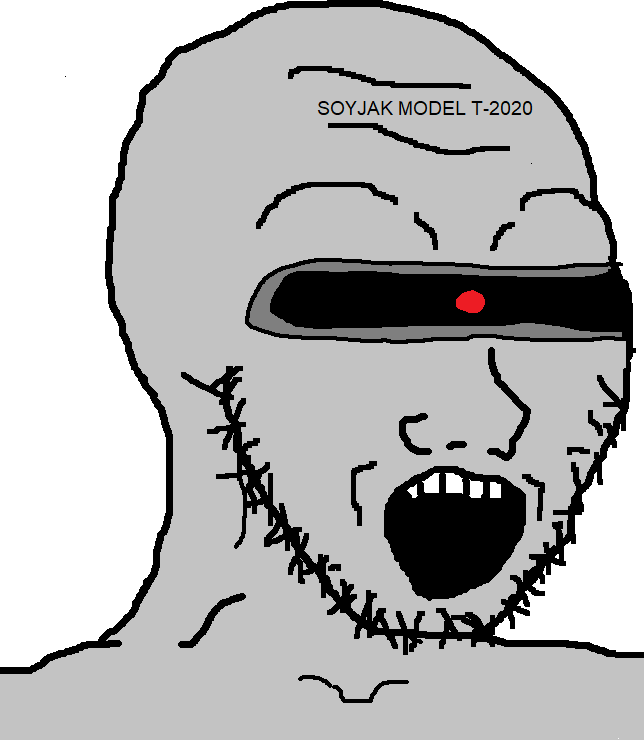
Label: 5_Soyjak